Field crop: tomato
Growth stage: 2
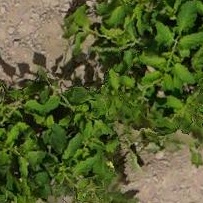
Species: tomato